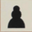
Piece: bP